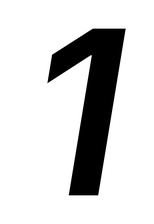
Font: Inter-Italic_SemiBold_Italic